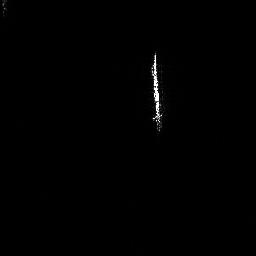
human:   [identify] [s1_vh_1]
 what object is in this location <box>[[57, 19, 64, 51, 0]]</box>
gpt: <ref>1 medium ship at the center</ref>